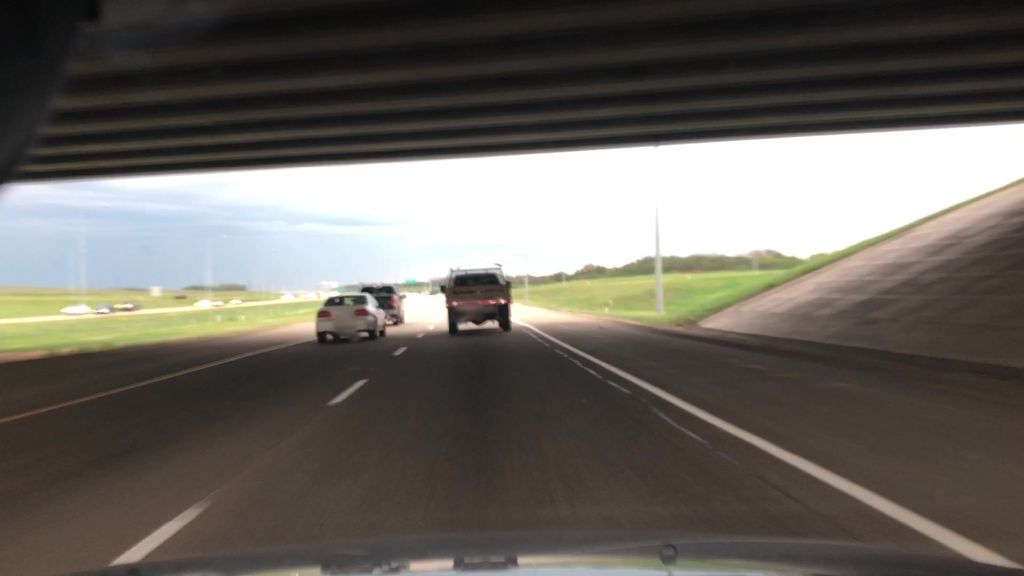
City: edmonton